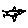
Label: bird